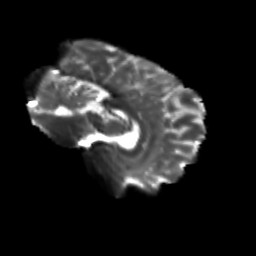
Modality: T2w
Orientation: sagittal
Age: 25
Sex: female
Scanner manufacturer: siemens
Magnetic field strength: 3 T
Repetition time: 3.5 s
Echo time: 0.104 s